Question: I am having an issue with Selenium IDE extension. I get following error for typeKeys command
(ff22, Selenium IDE 2.1.0)
'''
[error] Unexpected Exception: fileName -> chrome://selenium-ide/content/selenium-core/scripts/htmlutils.js, lineNumber -> 340, columnNumber -> 8
'''
I want to know the location of : chrome://selenium-ide/content/selenium-core/scripts/htmlutils.js
the extension directory looks sth like this:

Neither of the folder has the desired file :(
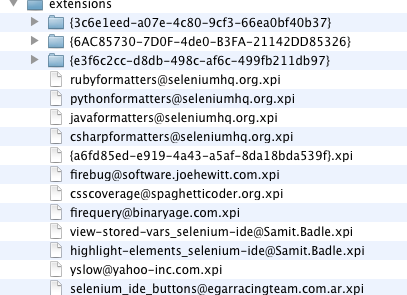
Answer: The extensions are packaged. That file is inside one of those .xpi files (highligh-elements_selenium-ide@Samit.badle.xpi?).
You can change the .xpi extension to .zip and extract the files and you should be able to see that file.